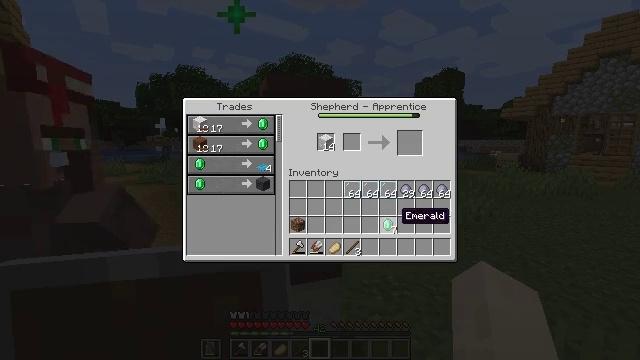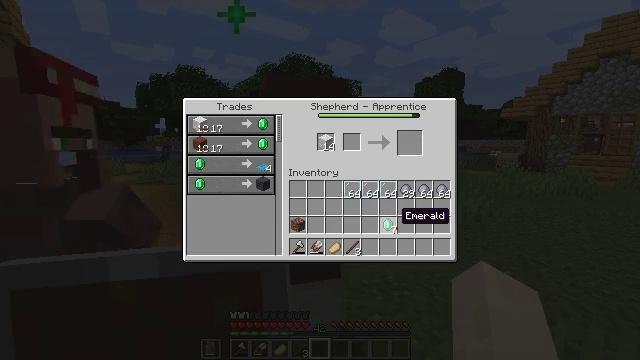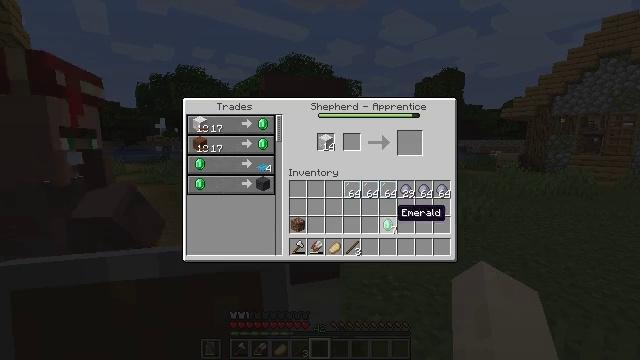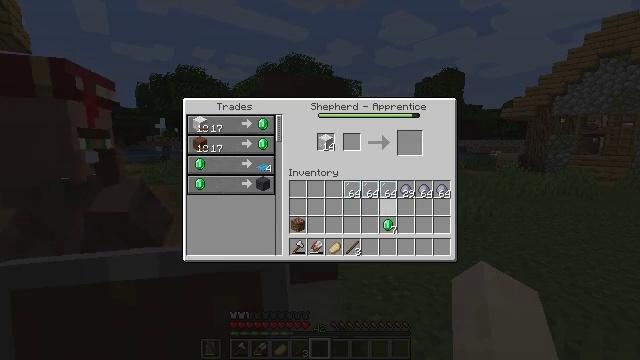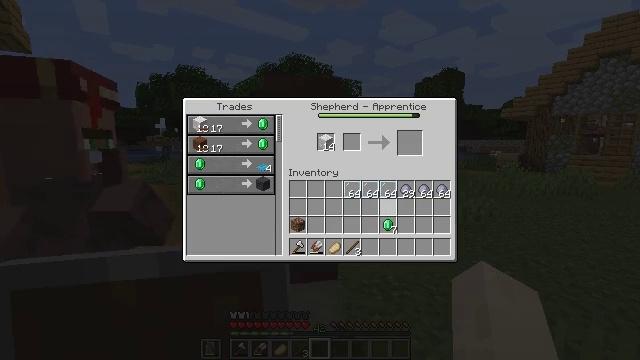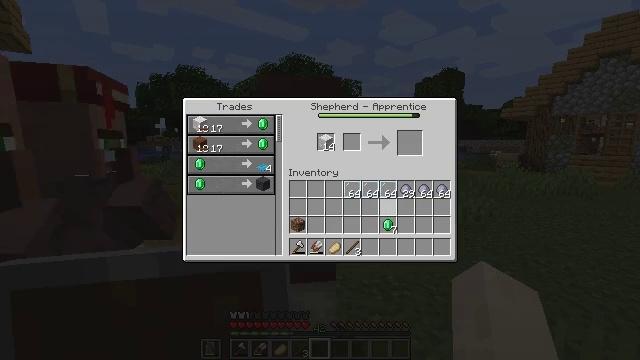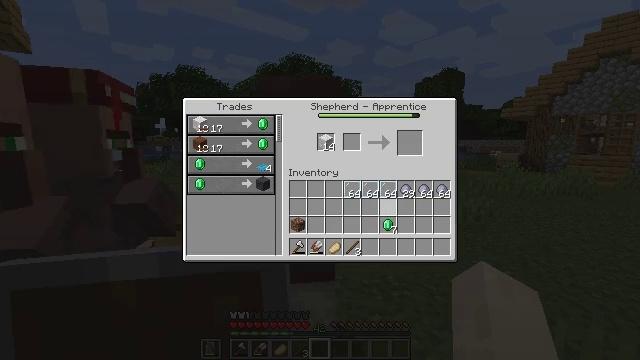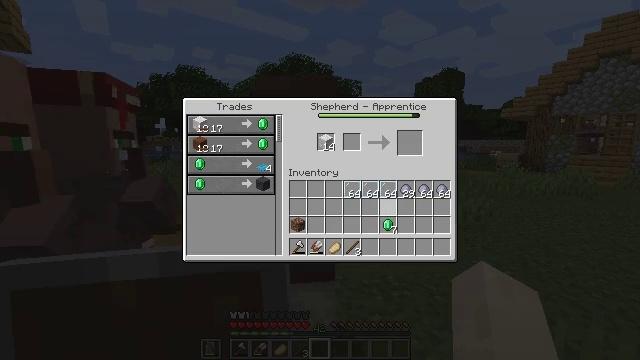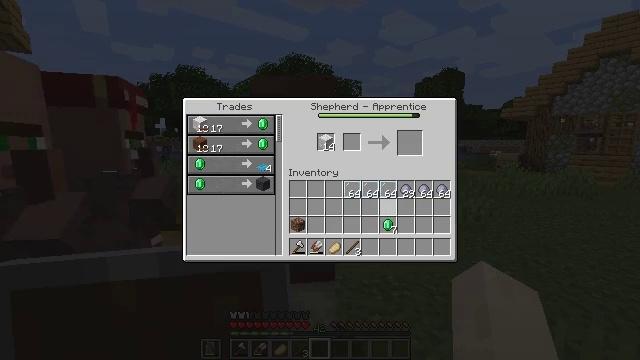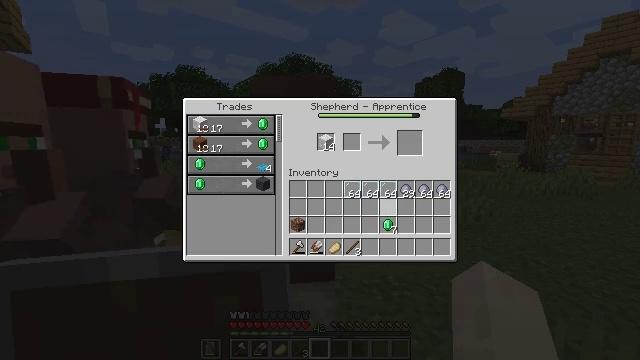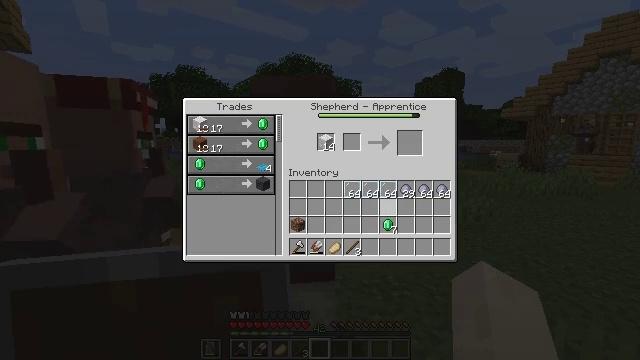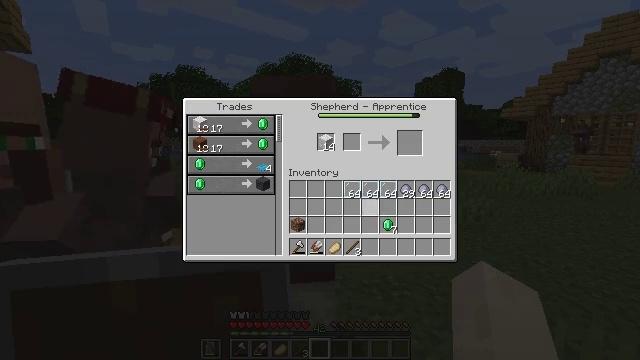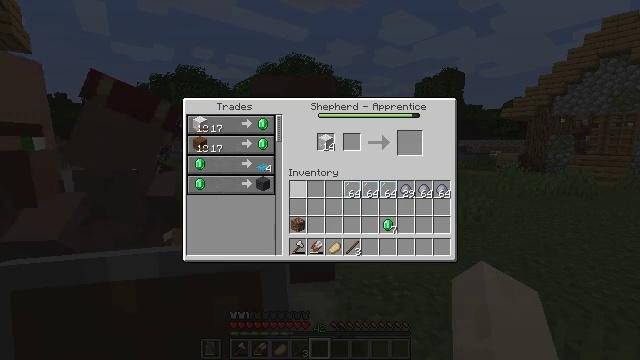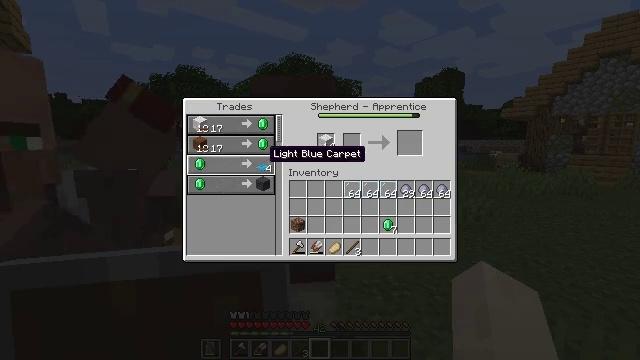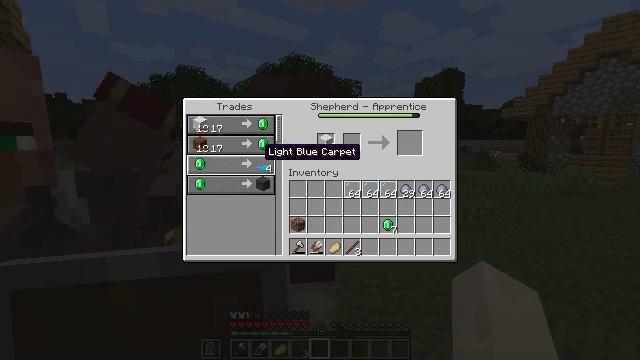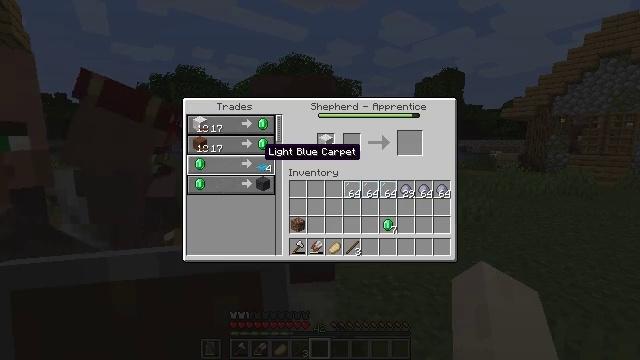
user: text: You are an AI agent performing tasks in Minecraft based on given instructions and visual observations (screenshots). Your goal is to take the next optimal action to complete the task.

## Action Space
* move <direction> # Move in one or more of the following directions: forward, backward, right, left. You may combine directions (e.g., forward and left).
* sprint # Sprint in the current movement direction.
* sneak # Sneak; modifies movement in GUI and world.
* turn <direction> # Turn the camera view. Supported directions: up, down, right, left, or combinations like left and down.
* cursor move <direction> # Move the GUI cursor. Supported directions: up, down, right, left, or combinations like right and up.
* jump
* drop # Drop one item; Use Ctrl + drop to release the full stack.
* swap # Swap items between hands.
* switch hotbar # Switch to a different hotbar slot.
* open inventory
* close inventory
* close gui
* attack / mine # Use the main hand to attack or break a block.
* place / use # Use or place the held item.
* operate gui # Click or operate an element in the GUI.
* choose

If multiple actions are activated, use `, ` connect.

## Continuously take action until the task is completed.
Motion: motion action
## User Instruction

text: Open a crafting table to craft a light blue carpet.
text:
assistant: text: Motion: no_op
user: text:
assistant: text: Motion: no_op
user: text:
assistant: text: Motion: cursor move up
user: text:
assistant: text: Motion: no_op
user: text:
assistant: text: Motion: no_op
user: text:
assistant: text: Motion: no_op
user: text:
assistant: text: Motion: no_op
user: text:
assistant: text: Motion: no_op
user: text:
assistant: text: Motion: no_op
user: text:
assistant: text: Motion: no_op
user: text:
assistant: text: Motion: cursor move left
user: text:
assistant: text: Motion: cursor move left and up
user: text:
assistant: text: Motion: cursor move left and up
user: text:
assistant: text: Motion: no_op
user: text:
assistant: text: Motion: no_op
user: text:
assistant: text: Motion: no_op
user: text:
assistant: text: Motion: no_op
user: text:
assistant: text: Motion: no_op
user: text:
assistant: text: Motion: operate gui
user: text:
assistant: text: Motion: operate gui
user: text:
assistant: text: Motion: no_op
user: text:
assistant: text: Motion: no_op
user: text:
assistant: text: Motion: no_op
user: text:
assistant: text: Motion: no_op
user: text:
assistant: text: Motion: cursor move right
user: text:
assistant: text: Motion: cursor move right
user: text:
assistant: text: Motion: cursor move right
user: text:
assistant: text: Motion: no_op
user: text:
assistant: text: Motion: no_op
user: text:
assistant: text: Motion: cursor move left